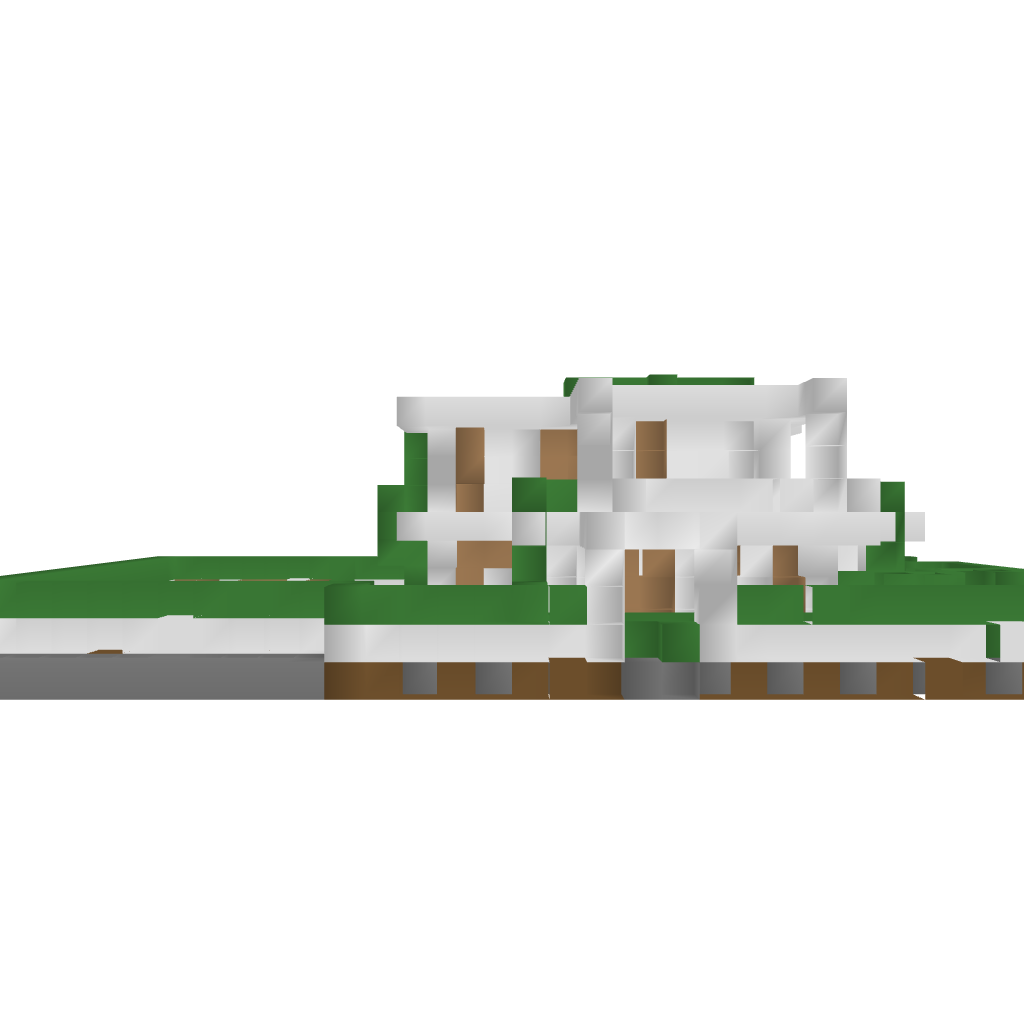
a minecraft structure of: Modern House #1 (By Ecl1pse8) 1.7.2 bad low quality